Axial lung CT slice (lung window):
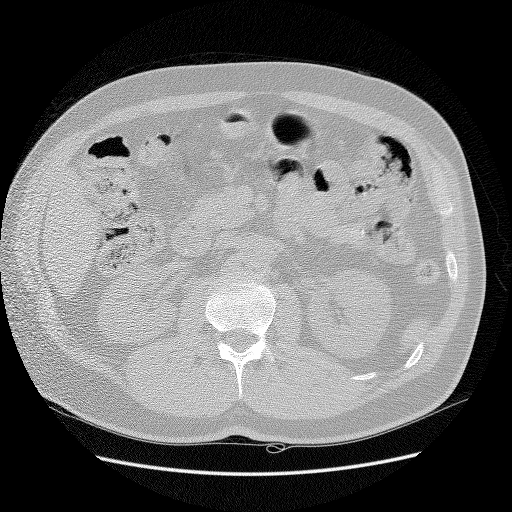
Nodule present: no